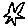
Label: star